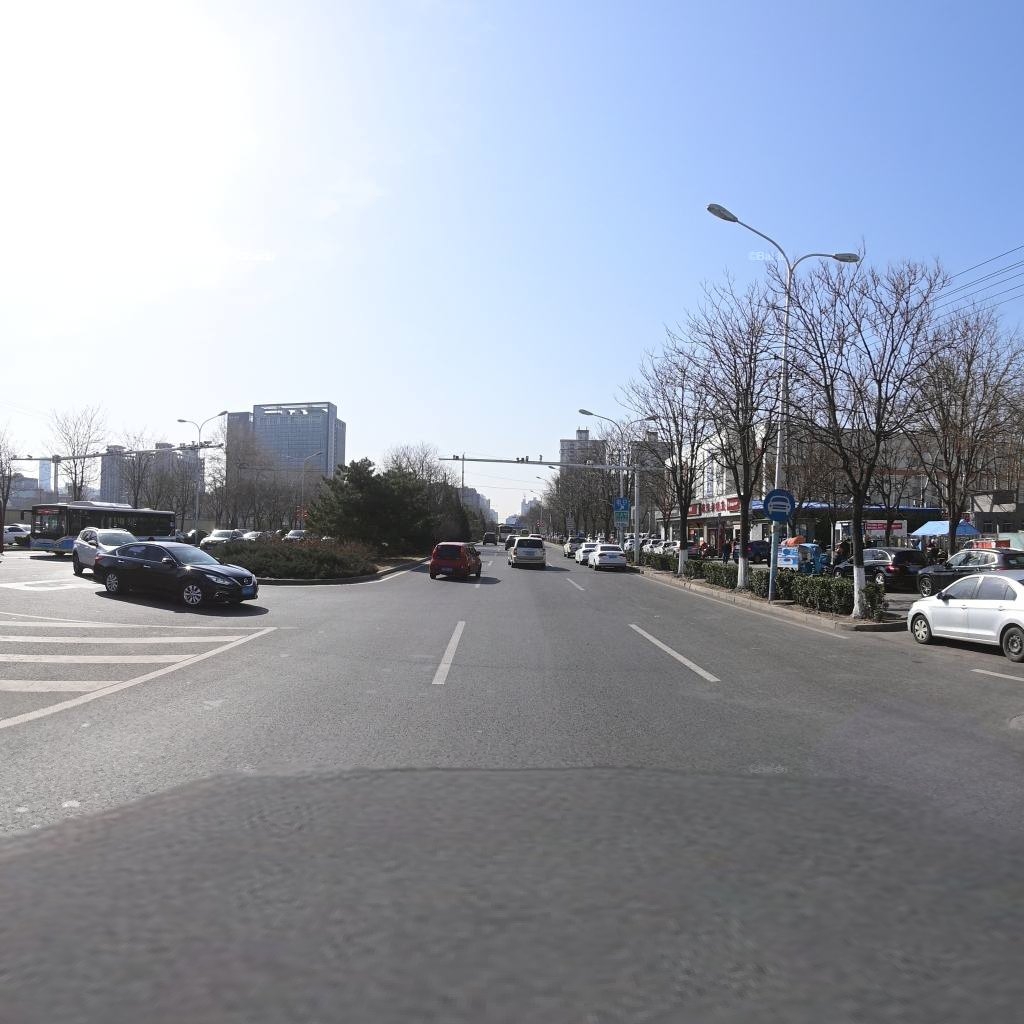
Region: Chaoyang
Road damage annotations: transverse crack